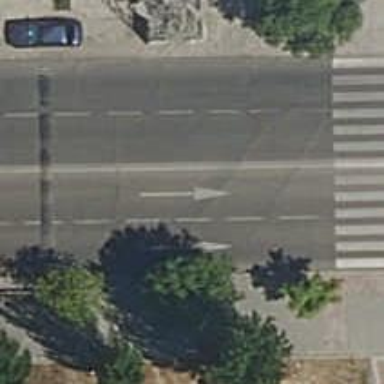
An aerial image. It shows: Bump for traffic calming.